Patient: sex M, age 57
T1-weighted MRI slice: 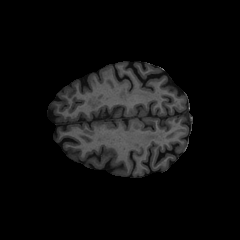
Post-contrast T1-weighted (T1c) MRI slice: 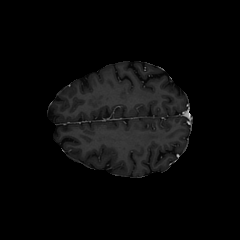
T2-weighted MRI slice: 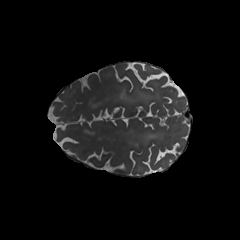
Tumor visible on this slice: no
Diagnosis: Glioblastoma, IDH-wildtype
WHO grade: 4